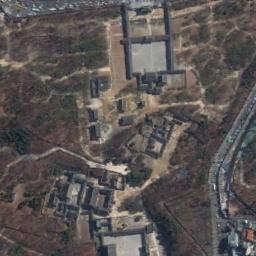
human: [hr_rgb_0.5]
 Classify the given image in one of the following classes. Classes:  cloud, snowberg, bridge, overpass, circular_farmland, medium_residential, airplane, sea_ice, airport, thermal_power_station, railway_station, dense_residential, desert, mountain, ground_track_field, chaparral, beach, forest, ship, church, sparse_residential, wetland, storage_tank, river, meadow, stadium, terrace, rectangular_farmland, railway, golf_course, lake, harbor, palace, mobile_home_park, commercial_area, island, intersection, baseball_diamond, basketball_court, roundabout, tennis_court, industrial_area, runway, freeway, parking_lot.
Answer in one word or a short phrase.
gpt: palace